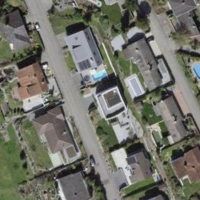
EUNIS habitat code: 54
Species observed at this site:
Rumex alpinus